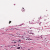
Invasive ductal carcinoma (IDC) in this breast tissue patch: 1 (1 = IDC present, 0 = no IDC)